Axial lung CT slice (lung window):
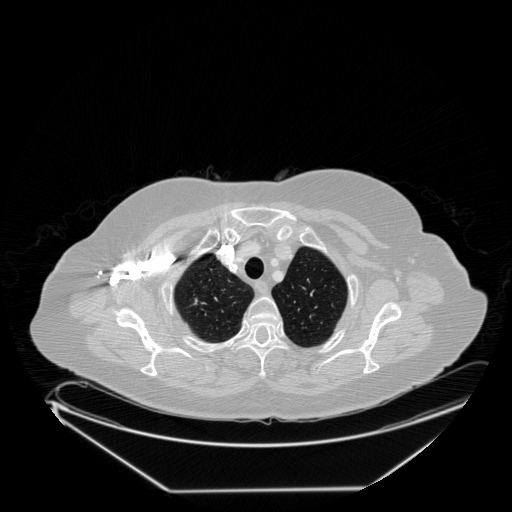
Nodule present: no